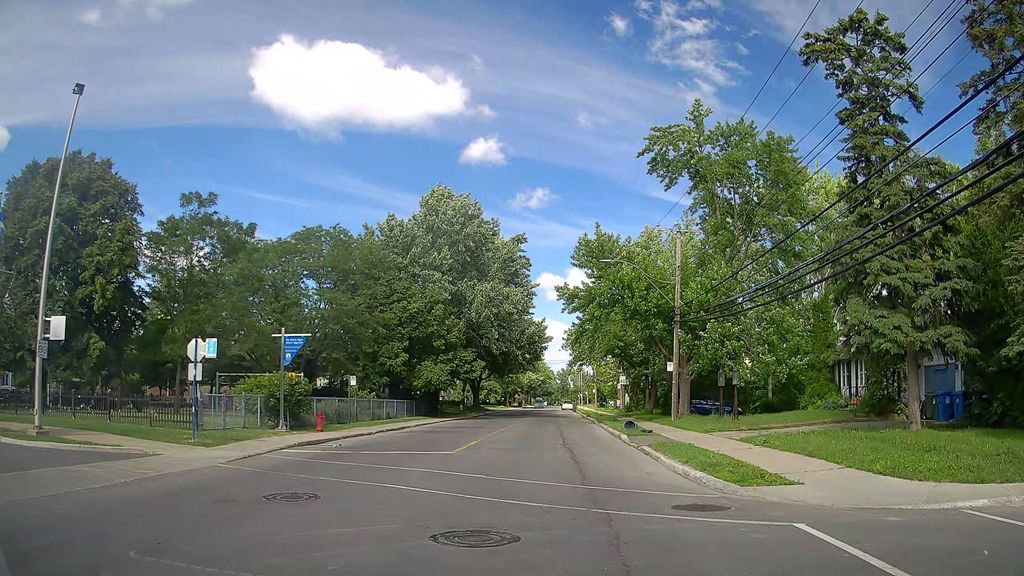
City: montreal